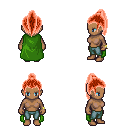
a pixel art fantasy rpg character, female body template, human, dark skin, green cape, teal pants, red long topknot hairstyle, bracelets, four views (front, back, left, right), 2x2 character sprite sheet, small pixel art, hard edges, no anti-aliasing